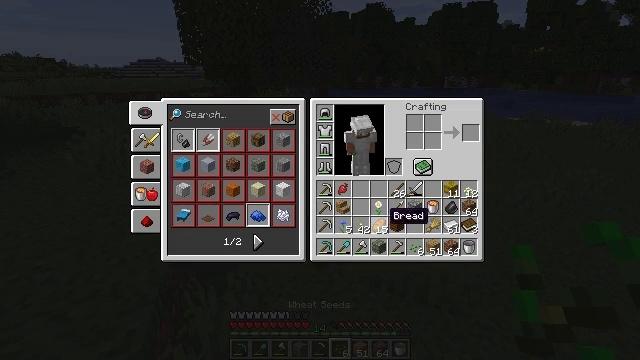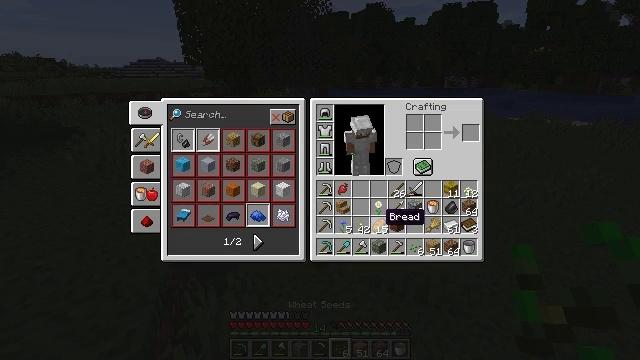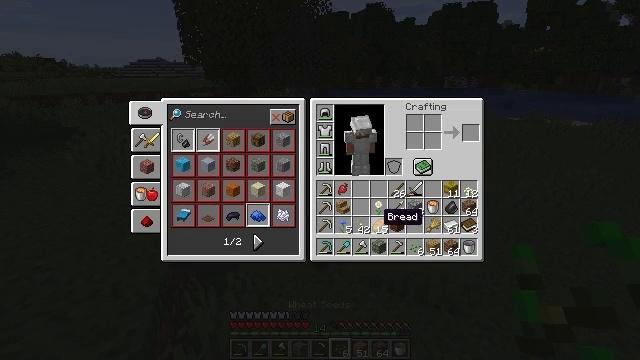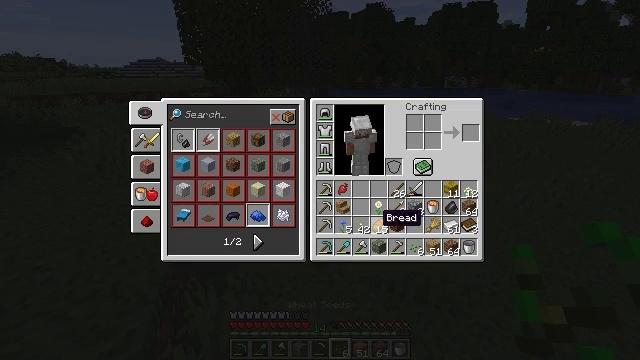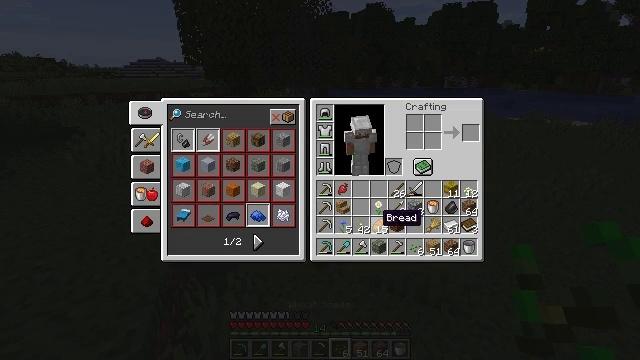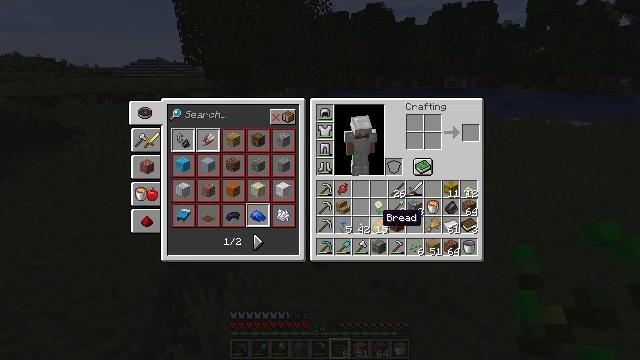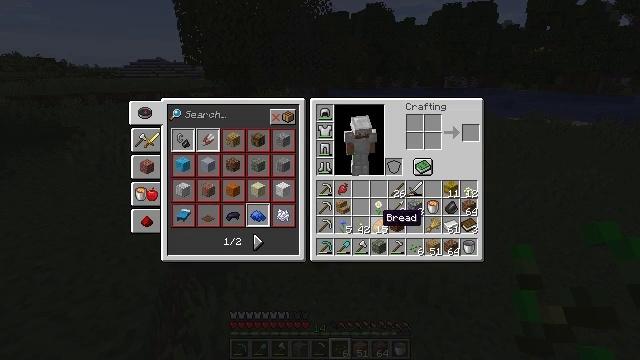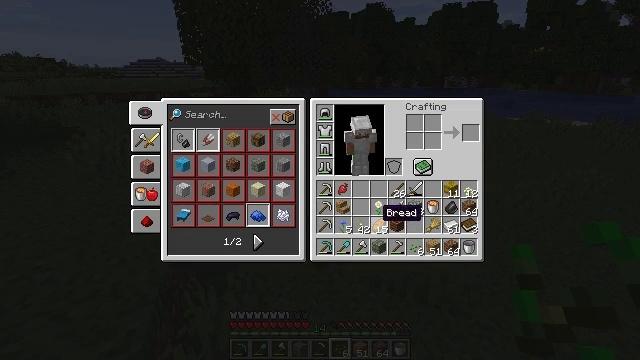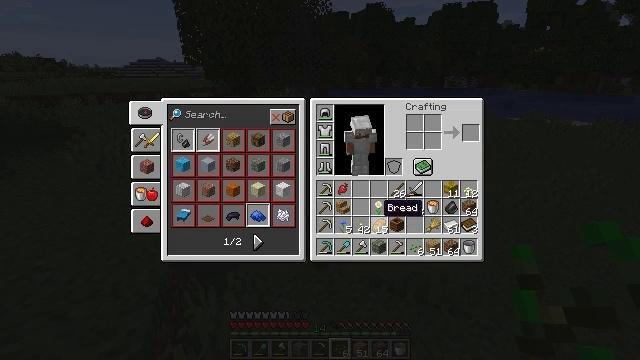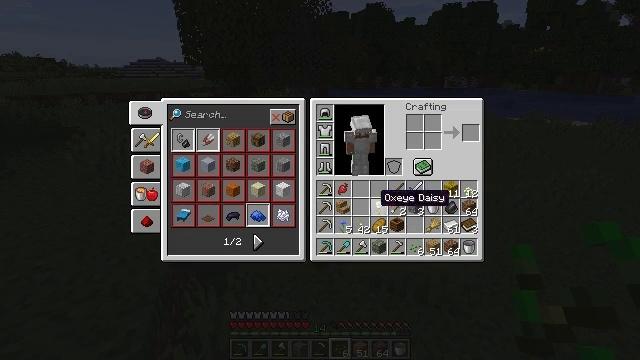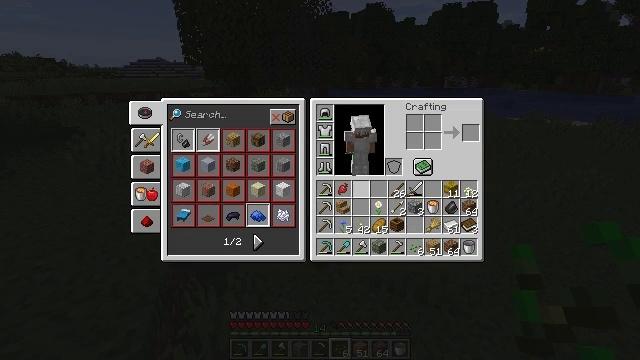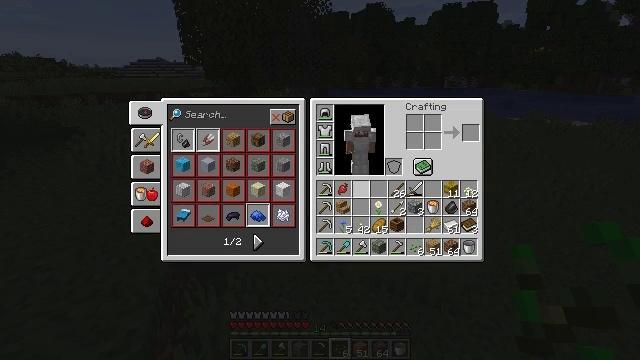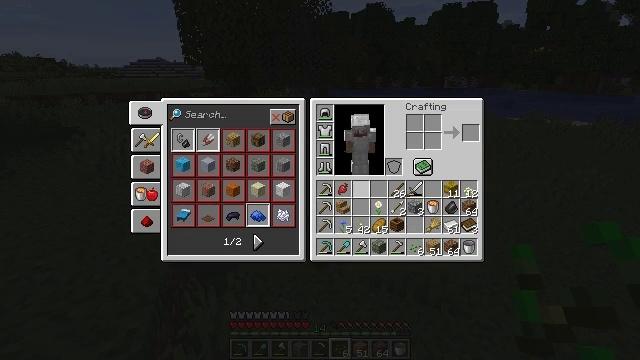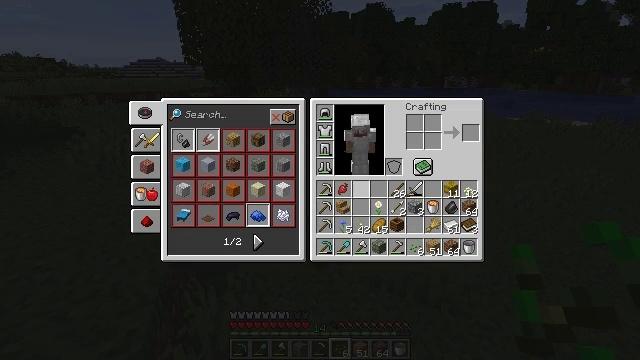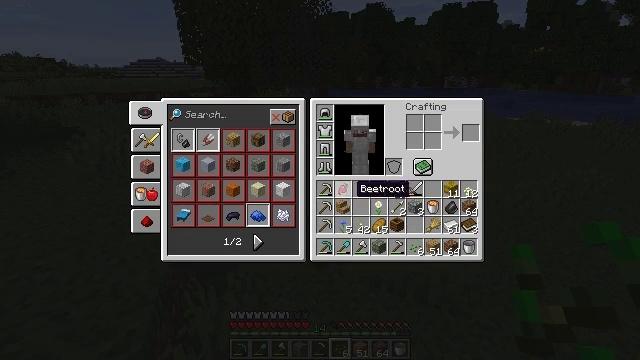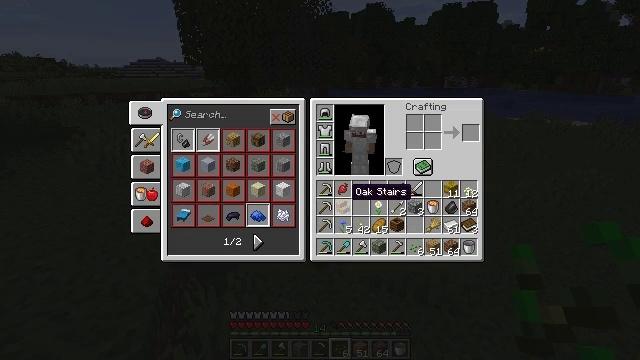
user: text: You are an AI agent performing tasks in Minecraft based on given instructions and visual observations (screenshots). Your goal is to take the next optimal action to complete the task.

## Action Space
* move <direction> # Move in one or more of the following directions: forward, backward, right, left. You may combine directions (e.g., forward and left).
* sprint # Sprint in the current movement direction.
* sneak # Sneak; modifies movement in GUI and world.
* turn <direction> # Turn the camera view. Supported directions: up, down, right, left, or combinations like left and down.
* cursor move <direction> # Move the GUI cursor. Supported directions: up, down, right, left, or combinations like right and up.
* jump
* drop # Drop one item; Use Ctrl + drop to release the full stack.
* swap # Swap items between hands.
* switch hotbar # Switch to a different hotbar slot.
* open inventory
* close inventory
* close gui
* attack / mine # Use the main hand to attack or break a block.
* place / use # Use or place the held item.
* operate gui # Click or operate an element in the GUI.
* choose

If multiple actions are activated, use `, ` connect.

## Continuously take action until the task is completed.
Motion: motion action
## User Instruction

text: Drop oak stairs.
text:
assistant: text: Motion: no_op
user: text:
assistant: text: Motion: no_op
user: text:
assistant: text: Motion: no_op
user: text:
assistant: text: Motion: no_op
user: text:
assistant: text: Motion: no_op
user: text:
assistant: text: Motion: no_op
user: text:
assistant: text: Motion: no_op
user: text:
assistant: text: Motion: no_op
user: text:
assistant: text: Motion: cursor move up
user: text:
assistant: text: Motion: cursor move up
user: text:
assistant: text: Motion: cursor move up
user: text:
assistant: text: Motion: no_op
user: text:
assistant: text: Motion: no_op
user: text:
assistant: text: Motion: cursor move left and down
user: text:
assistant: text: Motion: no_op
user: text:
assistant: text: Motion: no_op
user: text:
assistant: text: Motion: no_op
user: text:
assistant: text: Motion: no_op
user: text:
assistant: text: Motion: no_op
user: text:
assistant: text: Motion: no_op
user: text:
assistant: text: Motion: no_op
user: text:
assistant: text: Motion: no_op
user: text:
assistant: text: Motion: no_op
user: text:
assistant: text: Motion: no_op
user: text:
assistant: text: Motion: no_op
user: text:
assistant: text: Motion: no_op
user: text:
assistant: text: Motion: no_op
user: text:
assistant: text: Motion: no_op
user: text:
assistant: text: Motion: operate gui
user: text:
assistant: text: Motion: operate gui